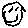
Label: smiley face